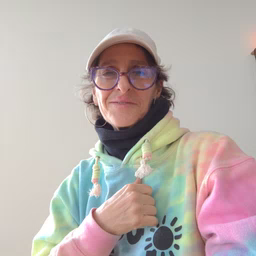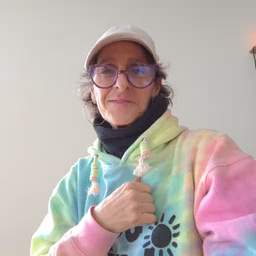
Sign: zipper